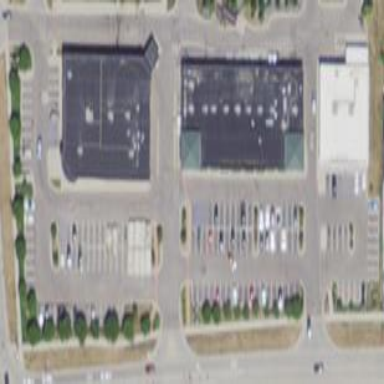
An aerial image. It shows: Retail area.